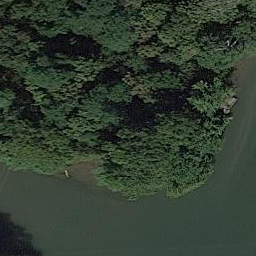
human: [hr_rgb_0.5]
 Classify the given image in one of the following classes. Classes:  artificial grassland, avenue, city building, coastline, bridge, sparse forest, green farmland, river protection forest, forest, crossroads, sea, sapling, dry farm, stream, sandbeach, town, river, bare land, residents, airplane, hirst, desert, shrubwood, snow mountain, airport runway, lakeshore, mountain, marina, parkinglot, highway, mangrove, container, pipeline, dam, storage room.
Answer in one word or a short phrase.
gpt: river protection forest